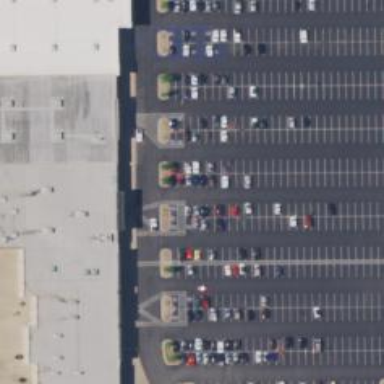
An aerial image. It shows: Parking space.